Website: ulta-beauty
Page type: address-validator
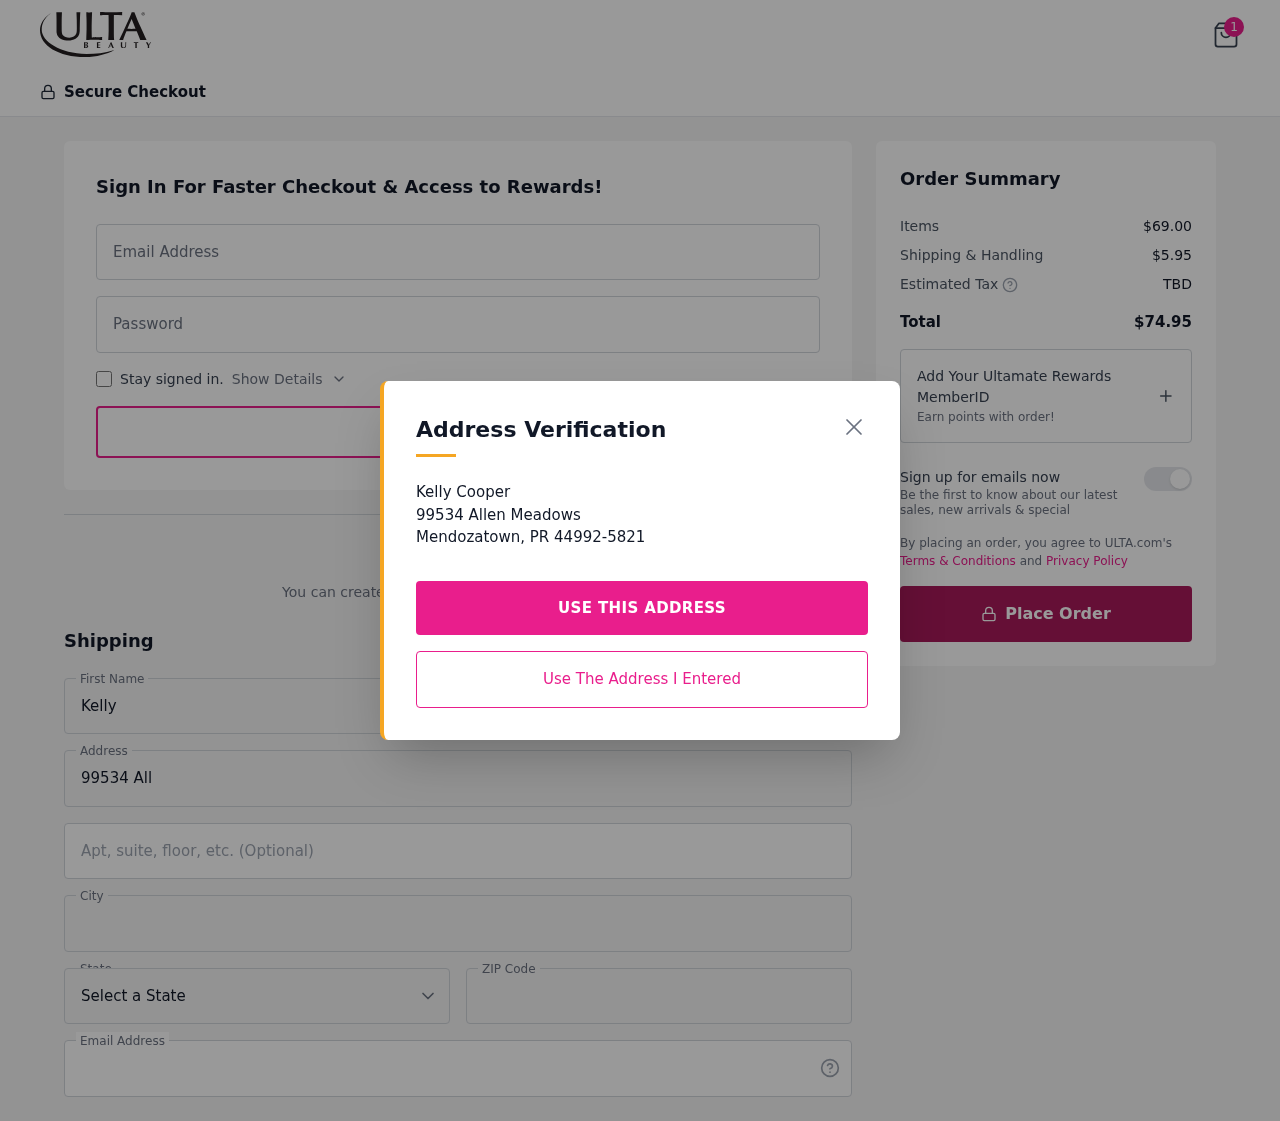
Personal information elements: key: PII_CITY
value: Mendozatown
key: PII_EMAIL
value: kcooper@hotmail.com
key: PII_FIRSTNAME
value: Kelly
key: PII_LASTNAME
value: Cooper
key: PII_POSTCODE
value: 44992
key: PII_STATE_ABBR
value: PR
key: PII_STREET
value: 99534 Allen Meadows
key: PII_STREET2
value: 99534 Allen Meadows
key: PII_FULLNAME2
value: Kelly Cooper
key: PII_CITY2
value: Mendozatown
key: PII_STATE_ABBR2
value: PR
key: PII_POSTCODE_FULL
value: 44992
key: PII_POSTCODE_EXT
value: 5821
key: PII_POSTCODE_NUMERIC
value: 44992
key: PII_POSTCODE_EXT_NUMERIC
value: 5821
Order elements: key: ORDER_NUM_ITEMS
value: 1
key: ORDER_SUBTOTAL
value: $69.00
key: ORDER_SHIPPING_COST
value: $5.95
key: ORDER_TOTAL
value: $74.95